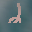
Label: 2